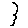
Label: moon